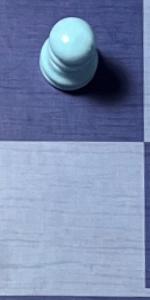
Label: Empty